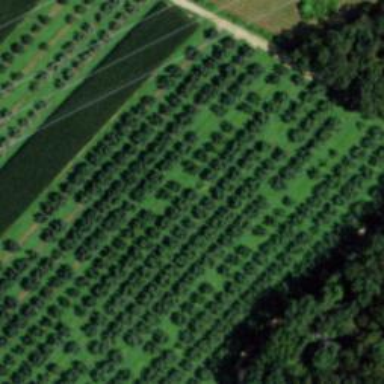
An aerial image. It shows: Orchard.